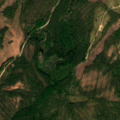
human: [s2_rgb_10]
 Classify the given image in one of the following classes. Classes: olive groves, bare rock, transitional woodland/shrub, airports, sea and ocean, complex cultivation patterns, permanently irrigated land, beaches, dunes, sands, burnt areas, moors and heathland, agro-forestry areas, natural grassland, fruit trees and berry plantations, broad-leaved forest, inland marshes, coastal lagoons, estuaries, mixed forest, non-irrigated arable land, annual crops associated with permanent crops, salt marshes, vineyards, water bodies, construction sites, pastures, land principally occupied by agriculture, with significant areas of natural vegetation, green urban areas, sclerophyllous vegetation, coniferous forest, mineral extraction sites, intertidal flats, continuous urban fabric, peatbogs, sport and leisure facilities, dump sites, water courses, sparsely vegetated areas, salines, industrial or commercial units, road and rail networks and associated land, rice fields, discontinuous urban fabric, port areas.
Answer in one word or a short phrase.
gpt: coniferous forest, transitional woodland/shrub